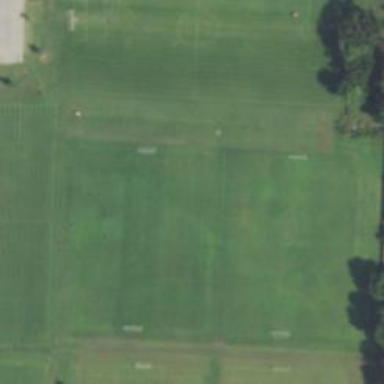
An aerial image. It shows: Soccer pitch for leisureland activities.